Question: I am using android-instagram-oauth for Instagram Login and it works fine for the first time after loggingout. when i tired to login again. am getting the cookies error . (you can see attached picture)
webview:
'''
private void setUpWebView() {
mWebView.setVerticalScrollBarEnabled(false);
mWebView.setHorizontalScrollBarEnabled(false);
mWebView.setWebViewClient(new OAuthWebViewClient());
mWebView.getSettings().setJavaScriptEnabled(true);
mWebView.clearFormData();
mWebView.getSettings().setSavePassword(false);
mWebView.getSettings().setSaveFormData(false);
mWebView.loadUrl(mUrl);
mWebView.setLayoutParams(FILL);
mContent.addView(mWebView);
}
public void ClearCookie()
{
CookieSyncManager.createInstance(mWebView.getContext());
CookieManager cookieManager = CookieManager.getInstance();
cookieManager.setAcceptCookie(true);
cookieManager.removeAllCookie();
mWebView.clearFormData();
mWebView.getSettings().setSavePassword(false);
}
'''
when i tired to implement below code.and tired using different contexts.stils the same error. and fileds were filled with in webview.
<URL>

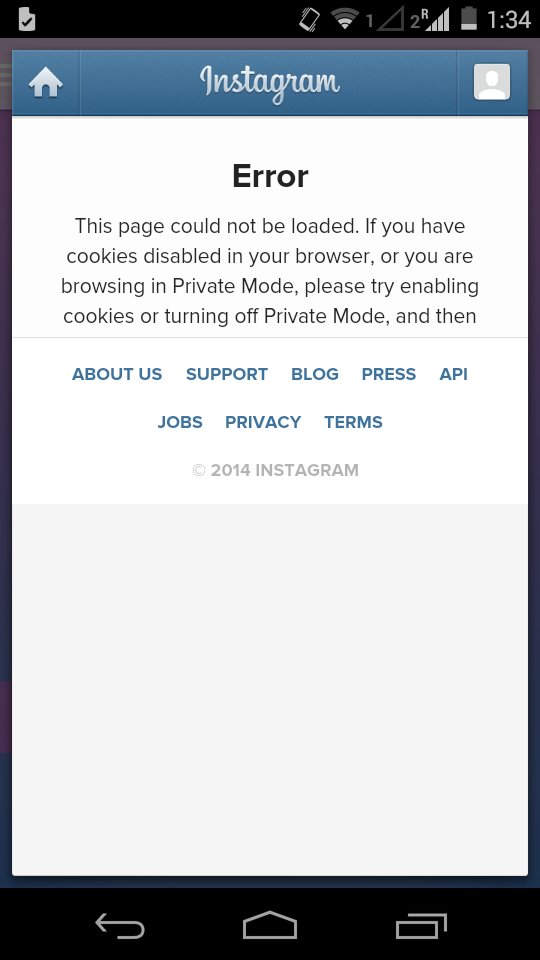
Answer: Had the same issue with Google OAuth2. What worked for me was:
'''
CookieManager cookieManager = CookieManager.getInstance();
cookieManager.setAcceptCookie(true);
if (Build.VERSION.SDK_INT >= Build.VERSION_CODES.HONEYCOMB_MR1) {
CookieManager.setAcceptFileSchemeCookies(true);
}
if (Build.VERSION.SDK_INT >= Build.VERSION_CODES.LOLLIPOP) {
cookieManager.setAcceptThirdPartyCookies(mWebView, true);
}
'''